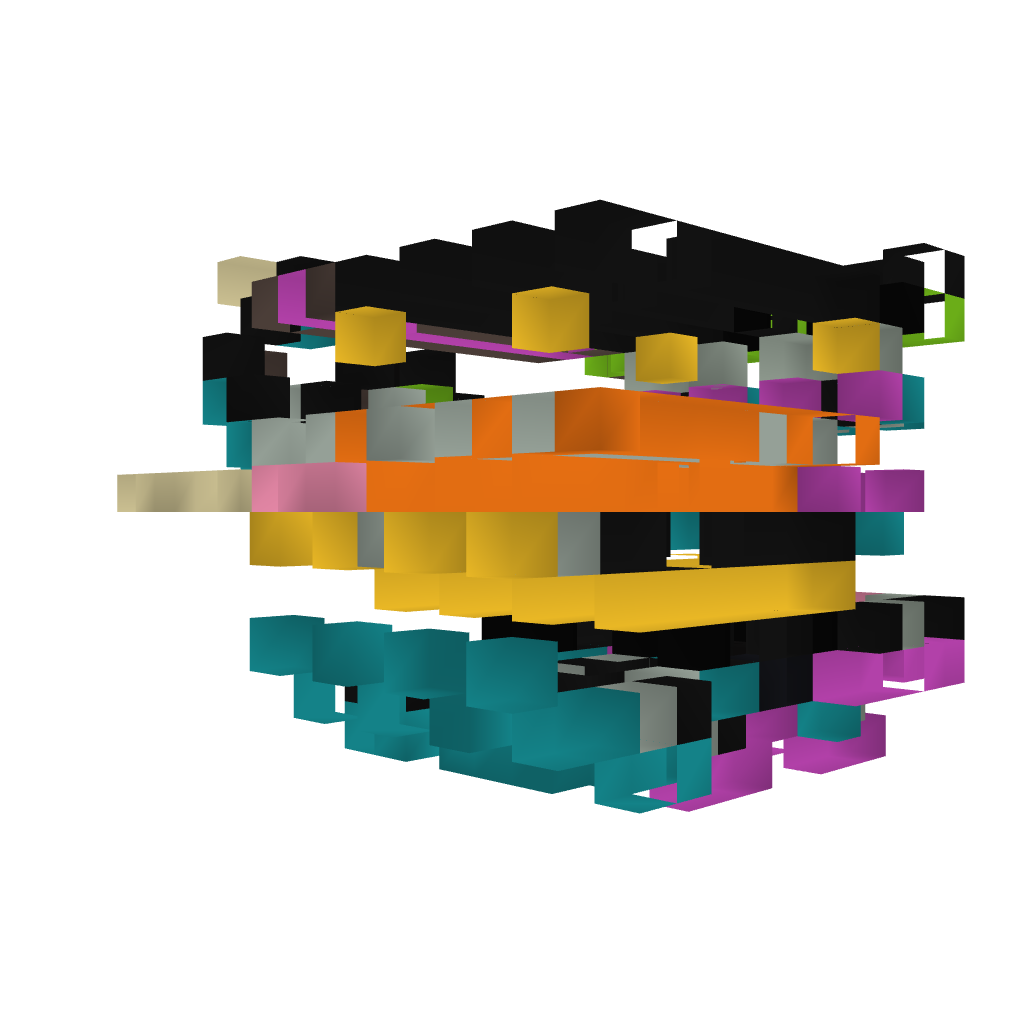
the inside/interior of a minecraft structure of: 9 Digit Combination Lock